Field crop: maize
Growth stage: 2
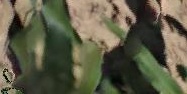
Species: maize